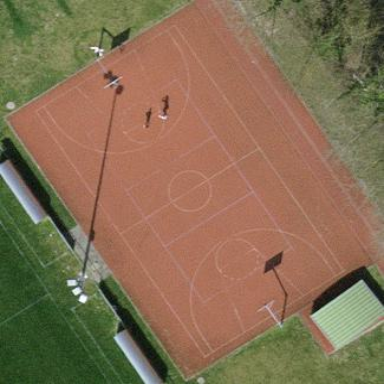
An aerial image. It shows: Basketball court with grass surface.